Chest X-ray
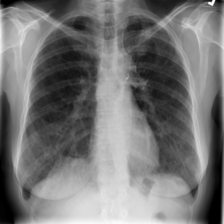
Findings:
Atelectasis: negative
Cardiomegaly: negative
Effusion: negative
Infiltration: negative
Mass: negative
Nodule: negative
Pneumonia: negative
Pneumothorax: negative
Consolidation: negative
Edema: negative
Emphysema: negative
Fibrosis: negative
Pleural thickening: negative
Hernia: negative